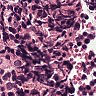
Metastatic tissue present: no